Question: I am new to bootstrap and was practicing it. I have got a sample which I was trying to make using bootstrap and css but I am unable to do so. Please find image below.

Please help me to let me know how I can make this using bootstrap
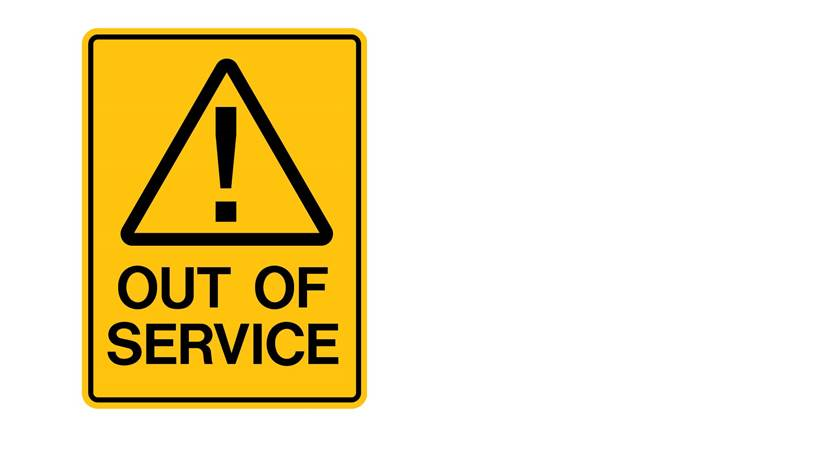
Answer: Not the same 100% but I only use Bootstrap, you can custom it to exactly what you want by add some CSS style.
'''
<link rel="stylesheet" href="https://use.fontawesome.com/releases/v5.6.3/css/all.css">
<link href="https://stackpath.bootstrapcdn.com/bootstrap/4.3.1/css/bootstrap.min.css" rel="stylesheet">
<style>
.border {
border: 3px solid #000 !important;
}
.warning-icon {
font-size: 150px;
}
.warning-text {
font-size: 50px;
}
</style>
<div class="text-center">
<div class="text-center d-inline-block bg-warning p-1 rounded">
<div class="border p-4 rounded">
<h1 class="warning-icon"><i class="fas fa-exclamation-triangle"></i></h1>
<p class="warning-text font-weight-bold">OUT OF<br> SERVICE</p>
</div>
</div>
</div>
'''